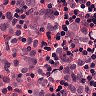
Metastatic tissue present: yes